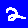
Digit: 2